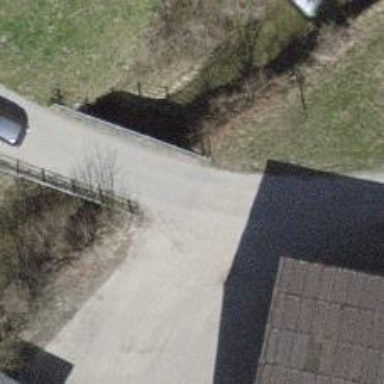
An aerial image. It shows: Unclassified road on bridge.